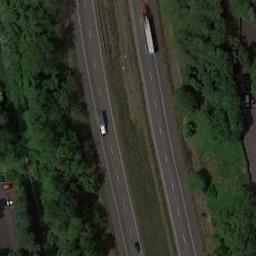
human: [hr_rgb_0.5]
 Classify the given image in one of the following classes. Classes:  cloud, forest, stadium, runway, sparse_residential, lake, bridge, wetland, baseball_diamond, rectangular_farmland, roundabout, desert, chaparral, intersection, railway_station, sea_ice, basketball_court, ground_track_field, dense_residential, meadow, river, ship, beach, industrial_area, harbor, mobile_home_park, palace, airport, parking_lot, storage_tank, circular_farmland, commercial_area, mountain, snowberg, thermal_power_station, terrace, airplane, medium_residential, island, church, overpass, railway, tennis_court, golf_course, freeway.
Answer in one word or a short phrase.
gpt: freeway